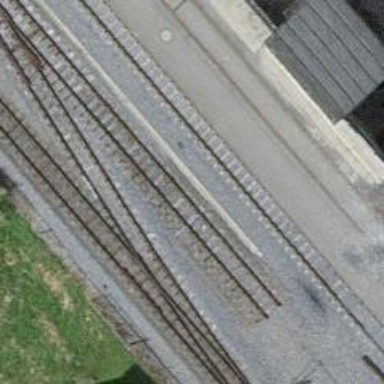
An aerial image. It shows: Narrow-gauge railway siding with electrified contact lines.